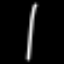
Label: line